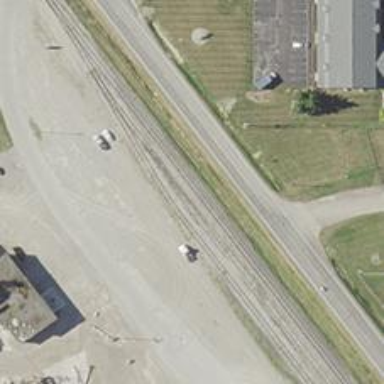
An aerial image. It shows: Rail spur service.